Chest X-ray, PA view. Patient: 46 years old, sex M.
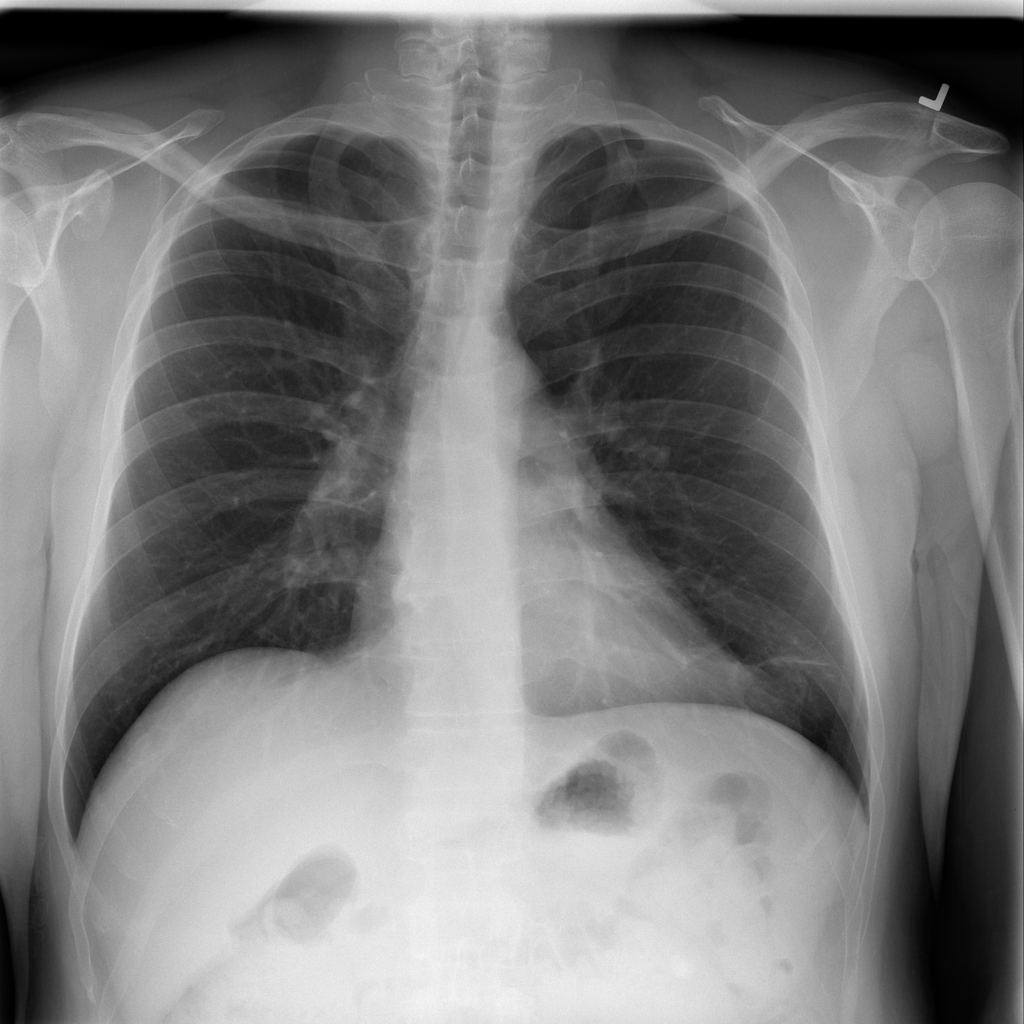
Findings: No Finding